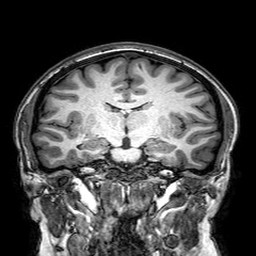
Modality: T1w
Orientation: sagittal
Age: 21
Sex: female
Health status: healthy
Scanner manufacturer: philips
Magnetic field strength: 3 T